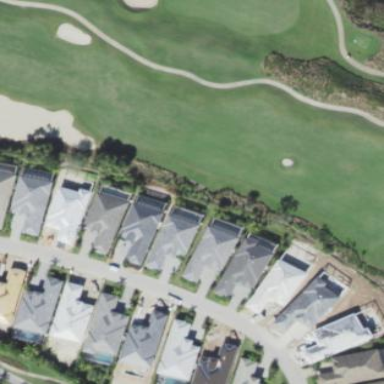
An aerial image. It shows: Grassy area designated as golf fairway.